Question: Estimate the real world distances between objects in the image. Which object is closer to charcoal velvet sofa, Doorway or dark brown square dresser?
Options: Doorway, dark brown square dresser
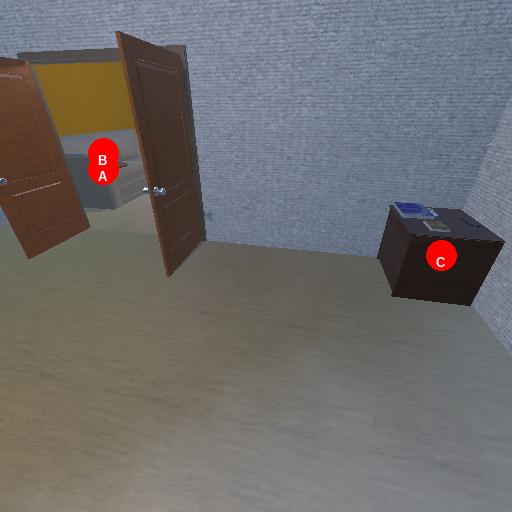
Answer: Doorway